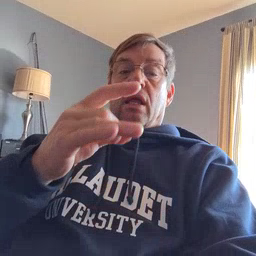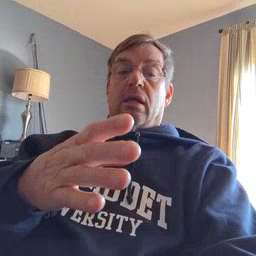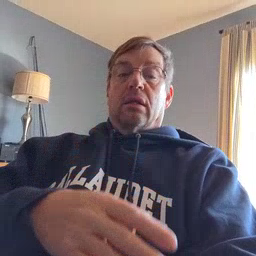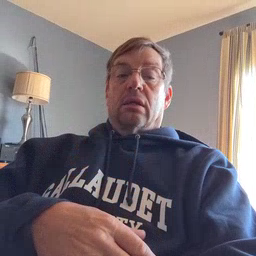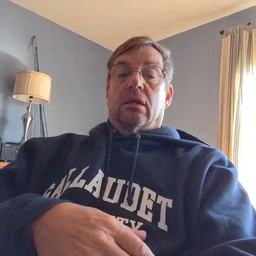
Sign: hate